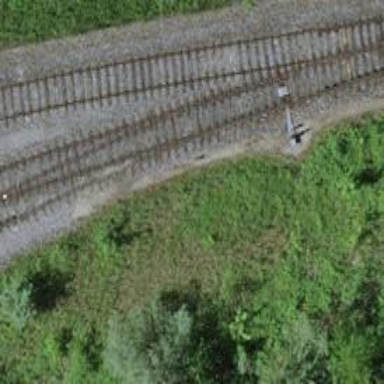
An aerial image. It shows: Railway switch.